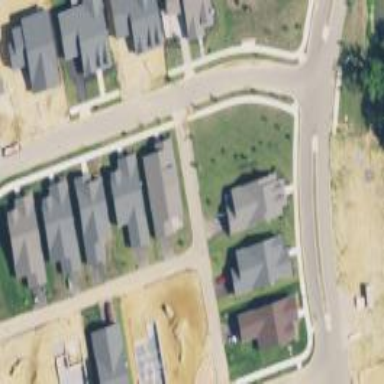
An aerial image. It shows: Alley classified as service road.